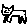
Label: cat